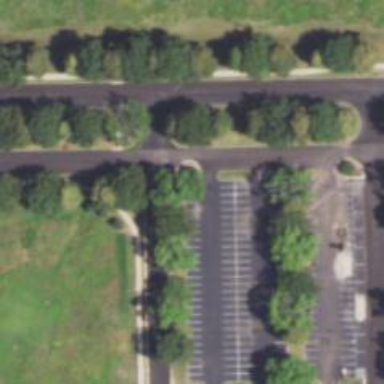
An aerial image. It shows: Road with "through" marking.